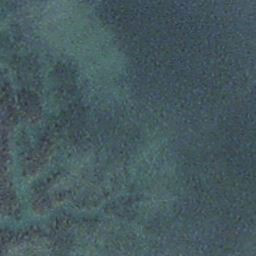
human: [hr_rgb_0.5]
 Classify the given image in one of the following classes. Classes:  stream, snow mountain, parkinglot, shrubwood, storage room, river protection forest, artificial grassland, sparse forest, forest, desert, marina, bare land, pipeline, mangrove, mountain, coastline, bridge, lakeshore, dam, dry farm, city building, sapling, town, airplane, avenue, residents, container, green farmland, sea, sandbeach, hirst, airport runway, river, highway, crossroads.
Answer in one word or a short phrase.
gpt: stream